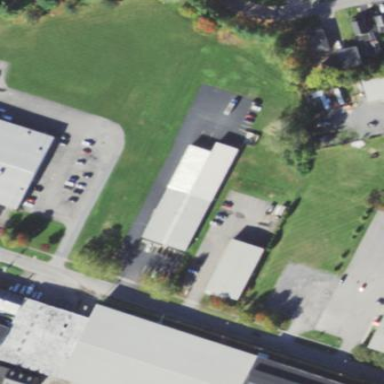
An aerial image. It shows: Commercial building.